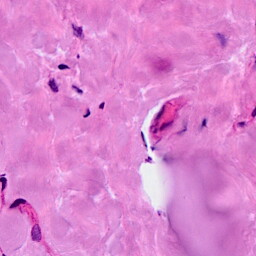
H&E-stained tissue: Breast